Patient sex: M
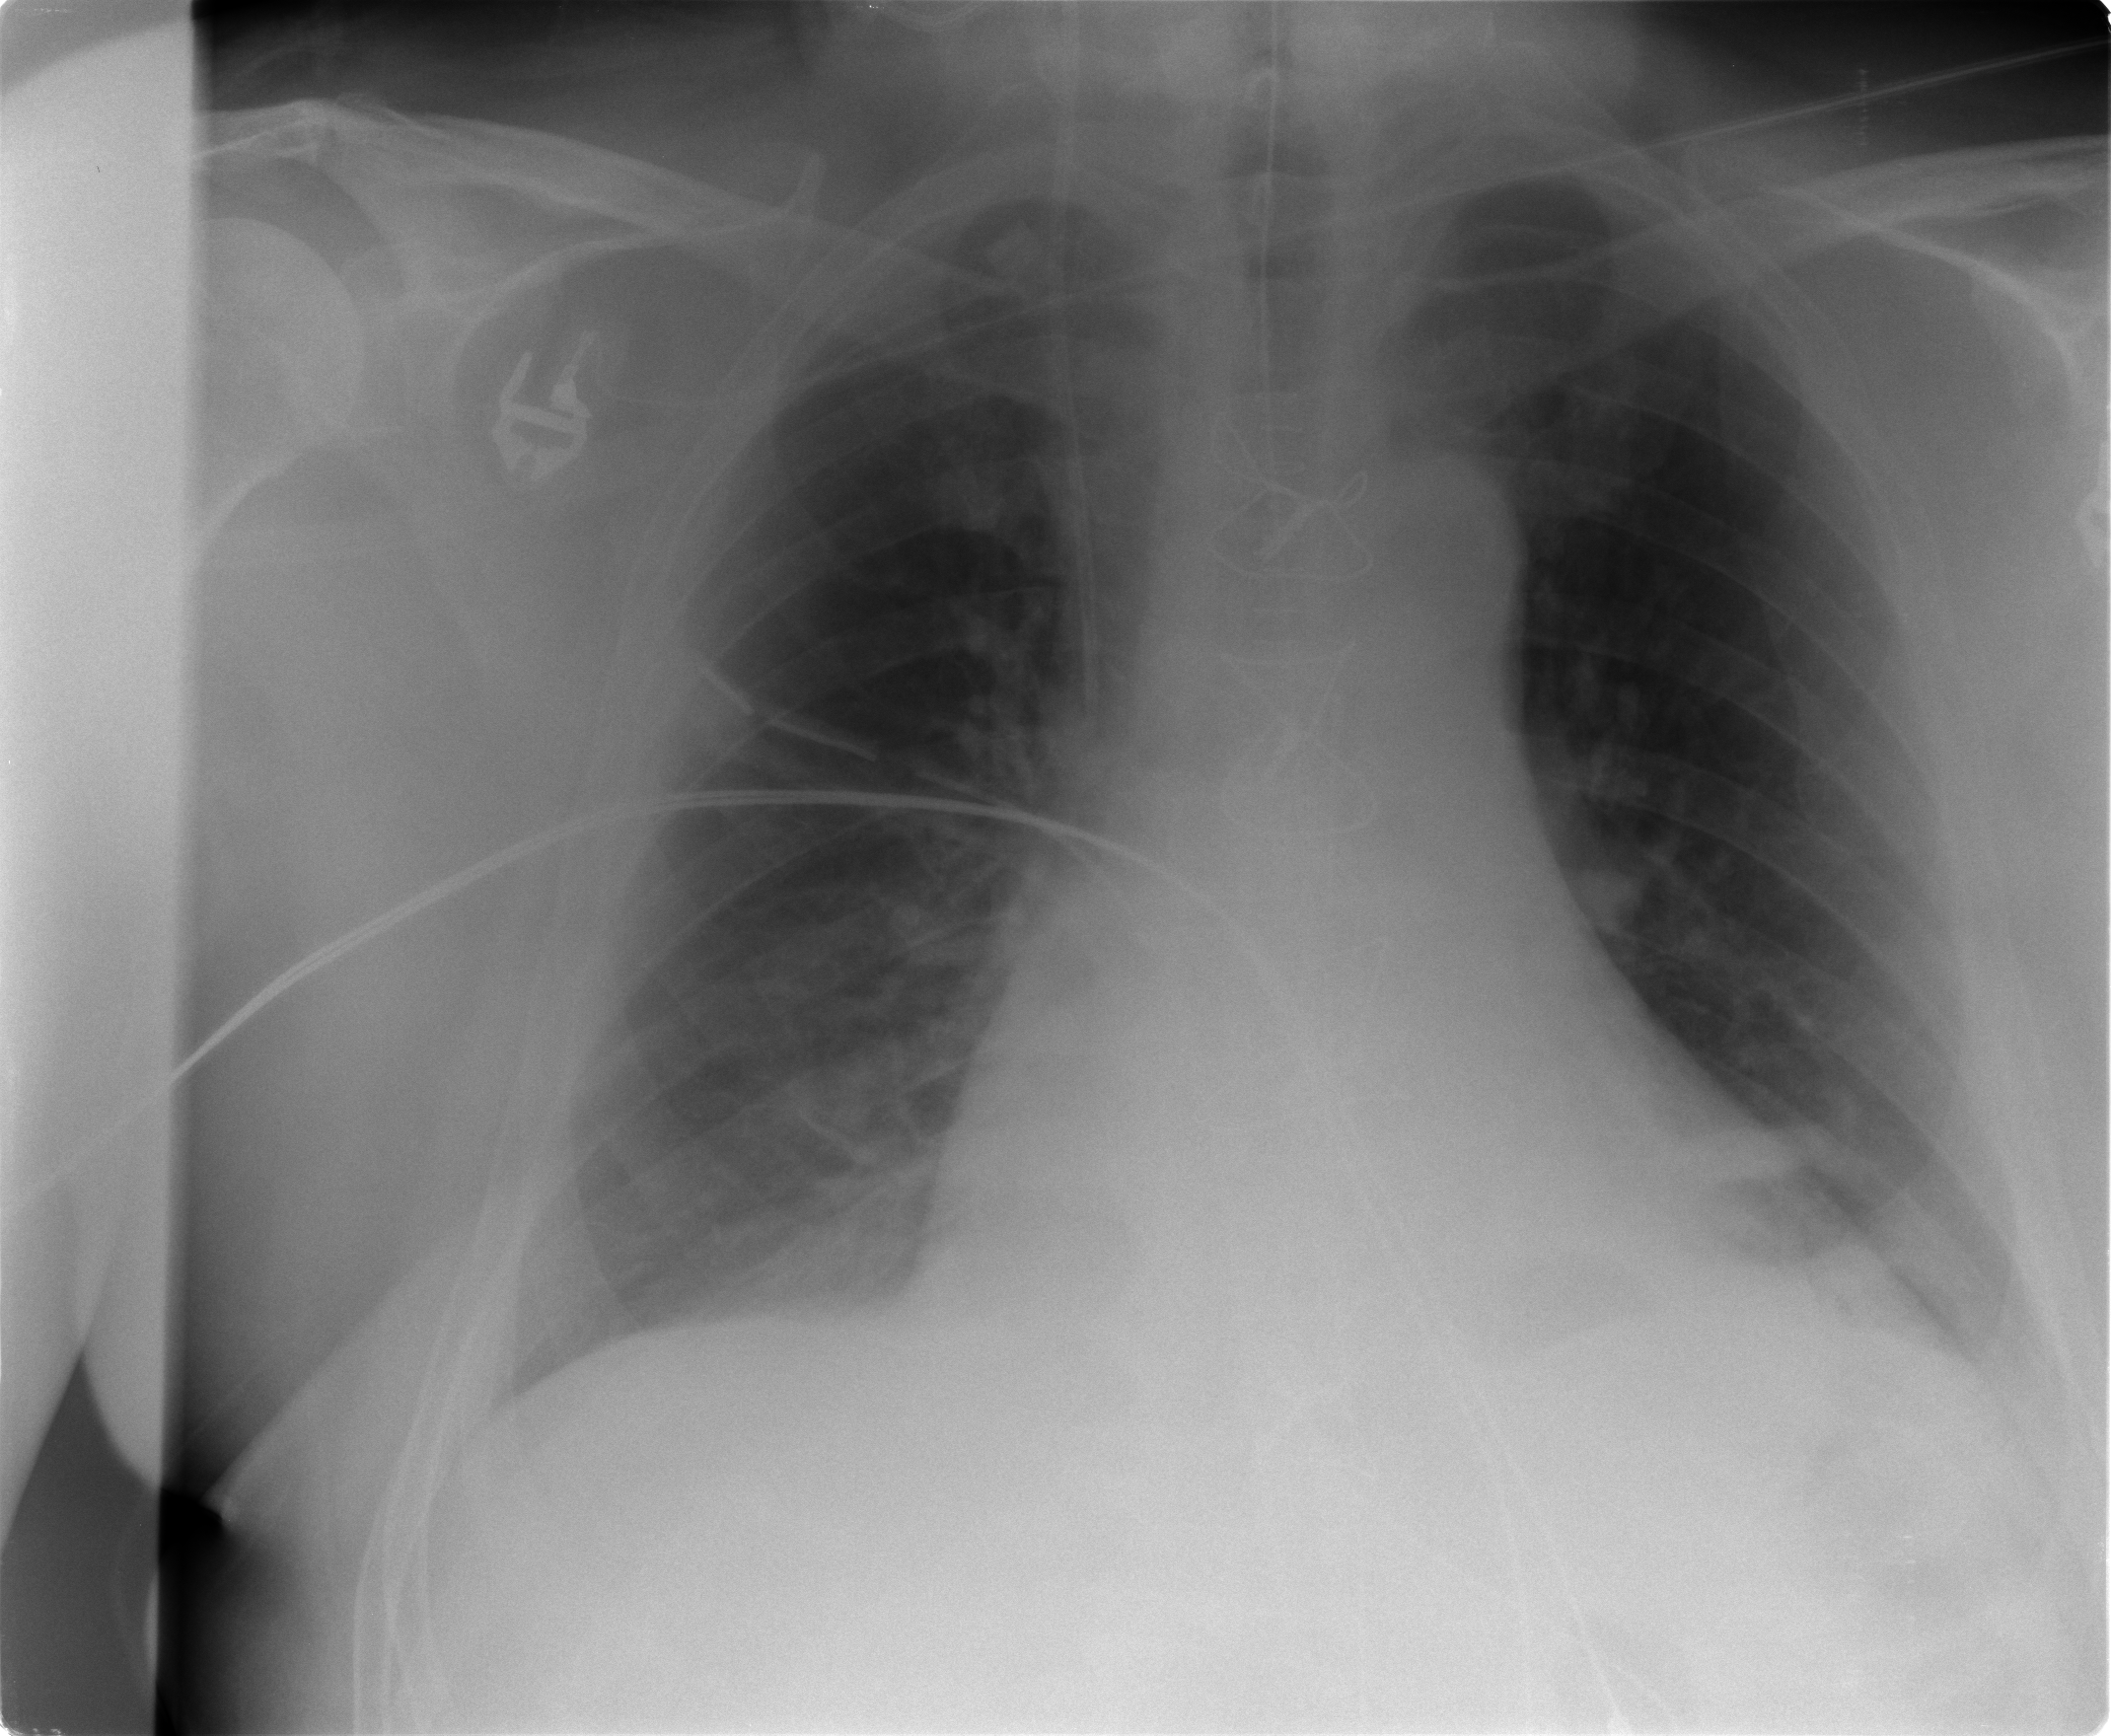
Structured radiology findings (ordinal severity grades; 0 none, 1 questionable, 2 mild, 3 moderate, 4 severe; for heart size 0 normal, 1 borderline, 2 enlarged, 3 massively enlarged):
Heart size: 1
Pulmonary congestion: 1
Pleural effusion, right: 0
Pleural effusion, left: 1
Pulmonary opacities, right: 0
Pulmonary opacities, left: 0
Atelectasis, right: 2
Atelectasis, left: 0